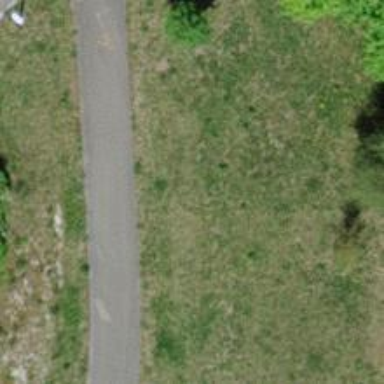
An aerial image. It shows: Asphalt cycleway.